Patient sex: M
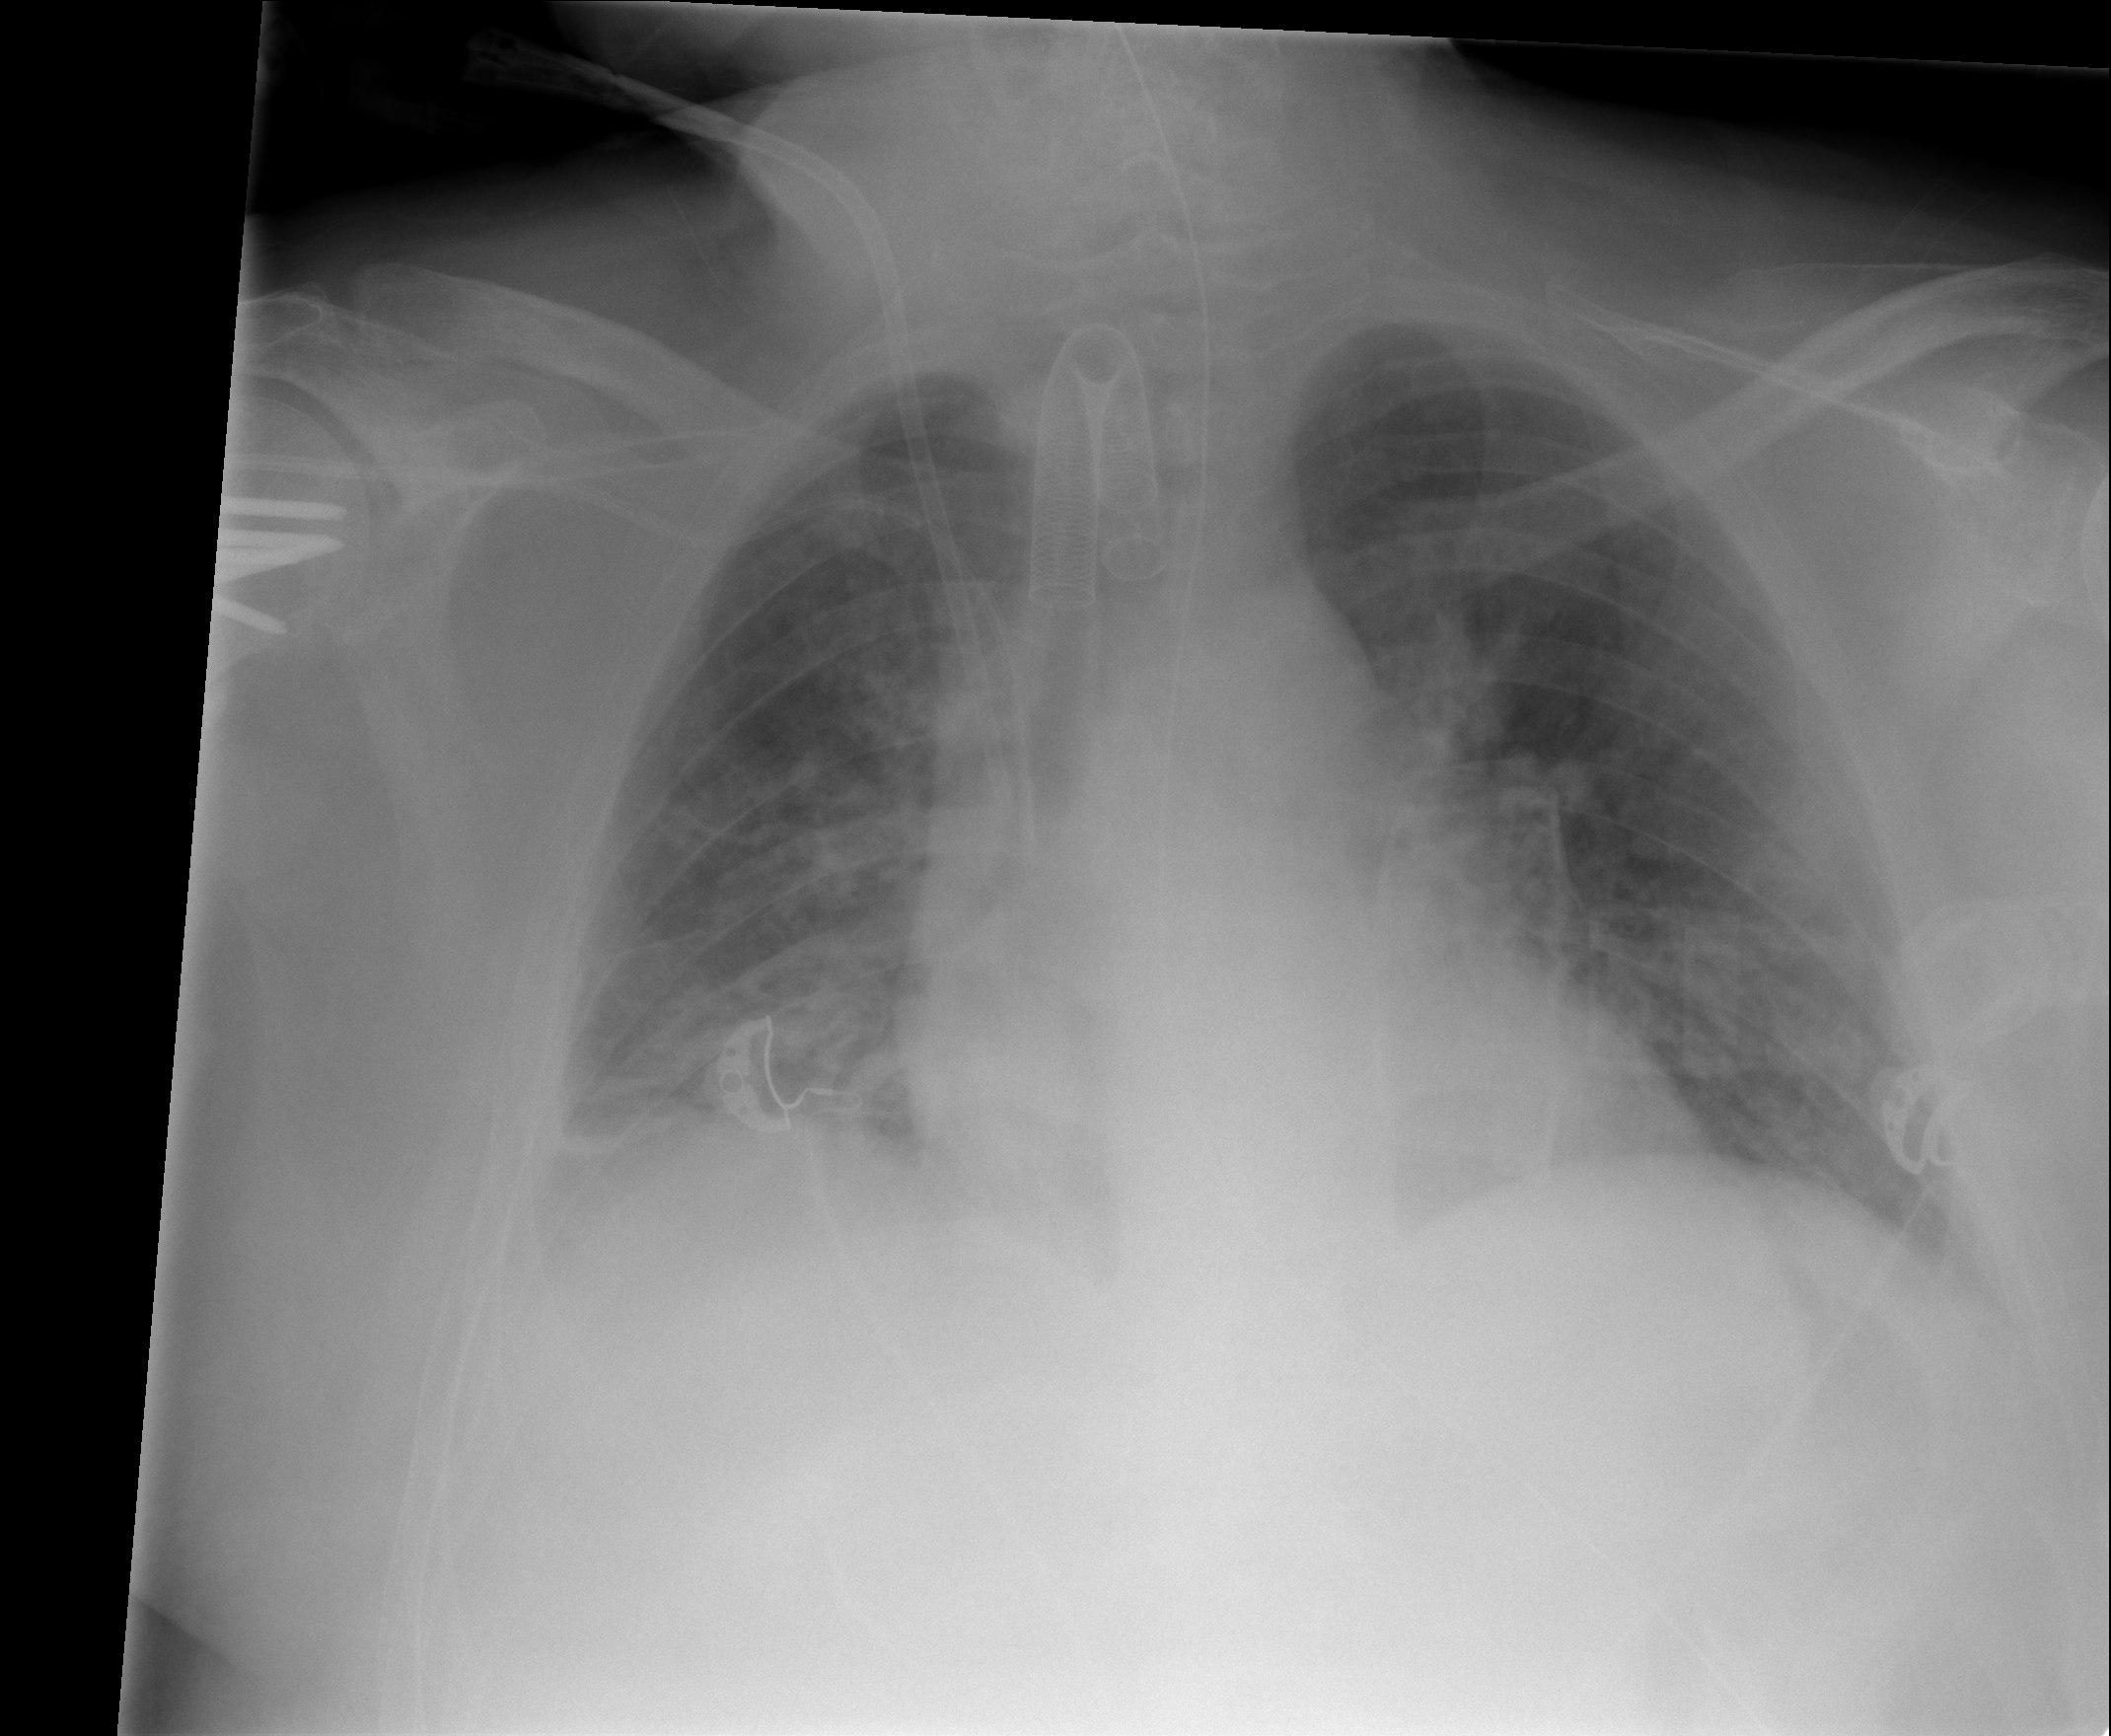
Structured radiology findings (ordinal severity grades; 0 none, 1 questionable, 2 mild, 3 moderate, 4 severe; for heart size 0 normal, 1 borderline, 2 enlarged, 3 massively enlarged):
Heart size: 0
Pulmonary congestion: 3
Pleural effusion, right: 2
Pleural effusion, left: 0
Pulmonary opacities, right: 2
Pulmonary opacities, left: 2
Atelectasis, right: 2
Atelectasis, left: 0